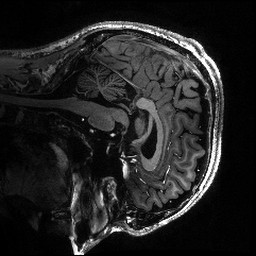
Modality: T1w
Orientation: sagittal
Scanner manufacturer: siemens
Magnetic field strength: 6.98 T
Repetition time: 2.83 s
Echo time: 0.00279 s